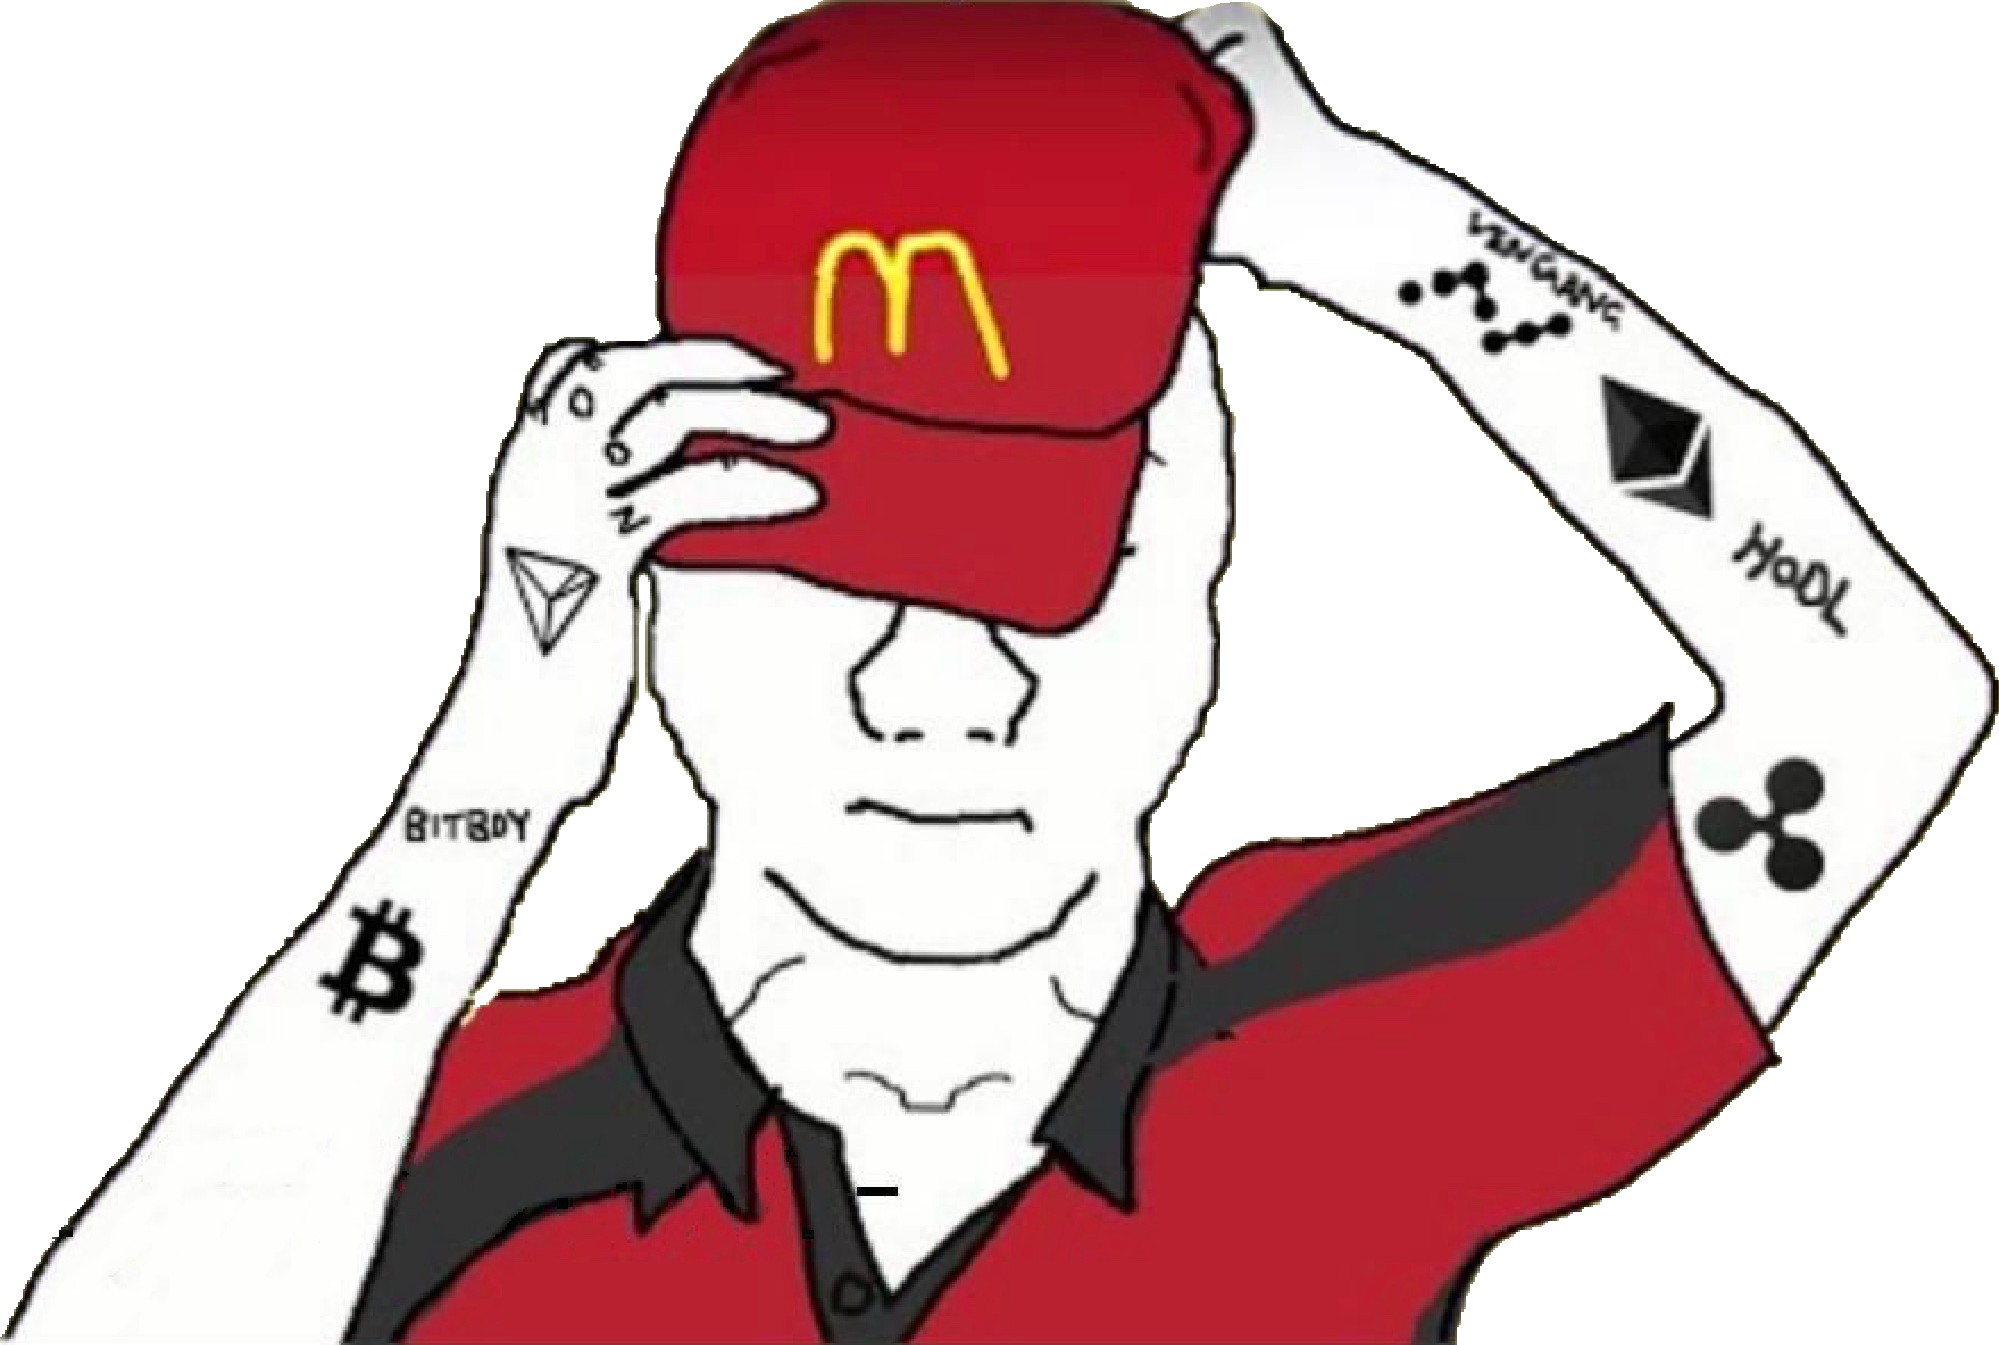
Label: 5_Front_Wojak